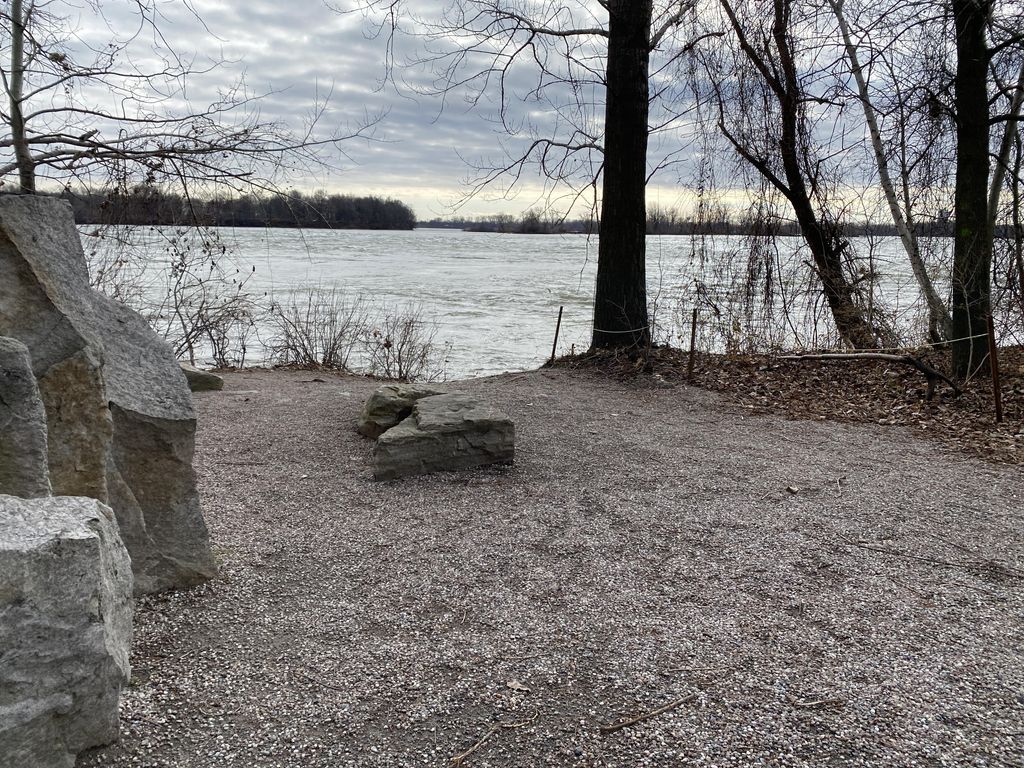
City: montreal